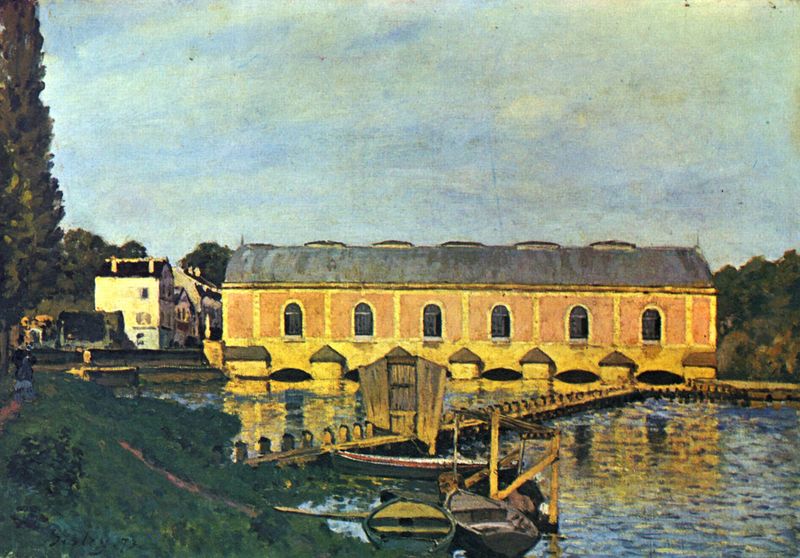
Titel: Maschinenhaus der Pumpe in Marly
Künstler: Alfred Sisley
Standort: København
Institution: Ny Carlsberg Glyptotek
Schlagwörter: baum, blau, dunkel, gemälde, himmel, mann, wasser, weiß, wolken, bäume, fluss, gelb, grün, impressionismus, landschaft, see, stadt, ufer, abend, braun, fenster, frau, grau, hell, hintergrund, holz, licht, orange, pfeiler, schwarz, vordergrund, dach, gebäude, gras, haus, rasen, rot, weg, wiese, architektur, signatur, horizont, häuser, morgen, mühle, natur, spiegelung, busch, gewässer, hütte, kanal, sonne, gold, rosa, wald, anhöhe, boot, boote, kahn, rund, schuppen, zypressen, schiff, sommer, wellen, bogen, fassade, perspektive, warm, hang, sonnenlicht, dorf, violett, klein, backstein, idylle, signiert, fabrik, damm, hafen, kähne, rundbogen, anleger, böschung, wehr, seestück, steg, holzboot, ruderboot, tor, halle, bögen, rundfenster, kran, wasseroberfläche, mauerwerk, isar, rundbögen, sonnenschein, sisley, kellerfenster, balu, pinie, sechs, wasserspiegel, anlegestelle, abendlicht, speicher, schiffchen, bogenfenster, botte, kraftwerk, schleuse, wassser, aus, staudamm, vertäut, spiegleung, stauwerk, passel, pinnie, weft, haus#, ert, schleuße, brücke#